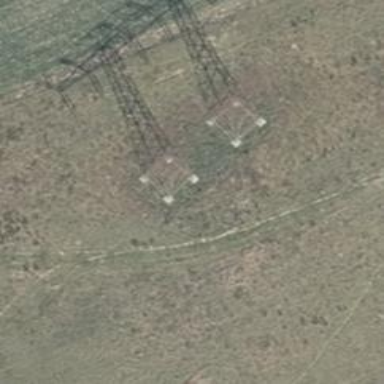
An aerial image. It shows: Power line is depicted.